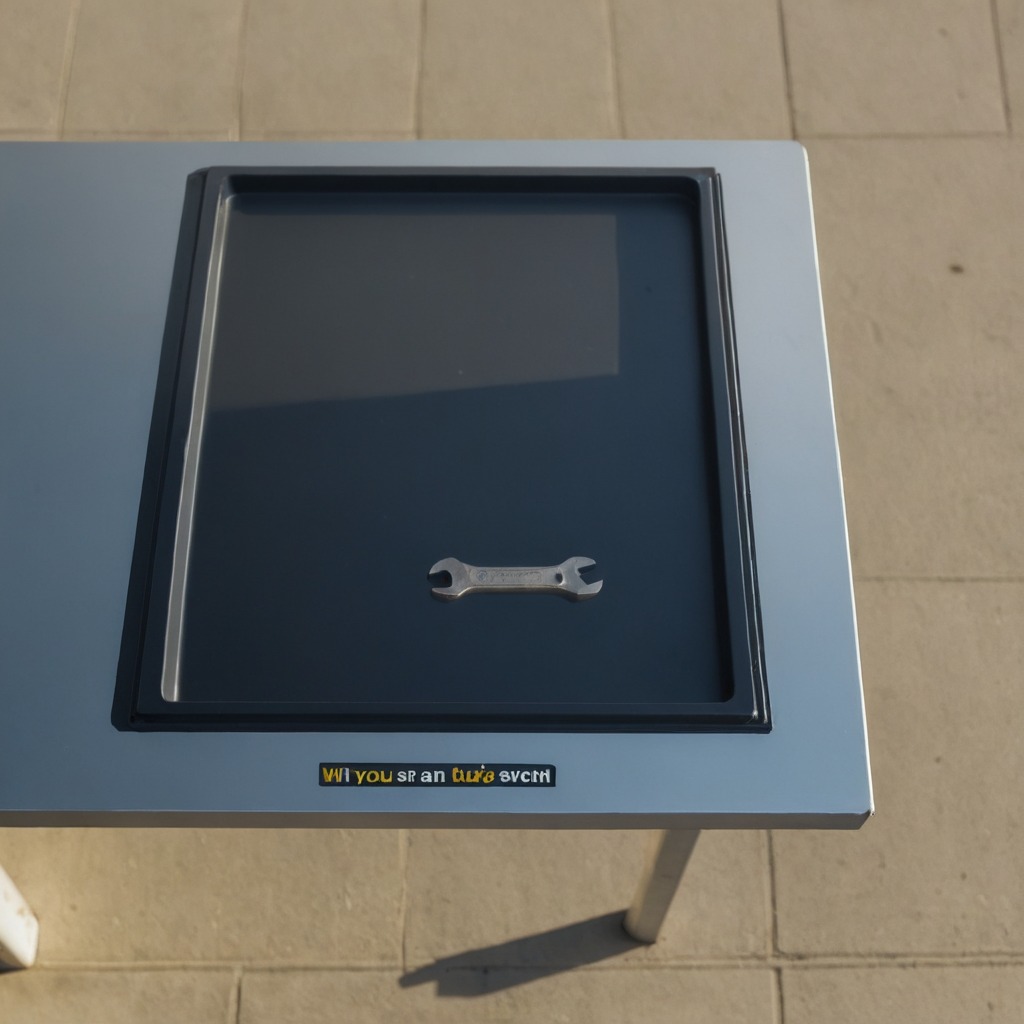
An wrench is lying on a textured surface.